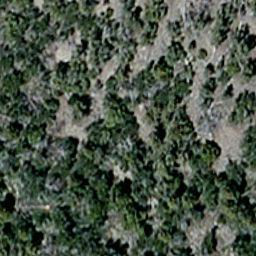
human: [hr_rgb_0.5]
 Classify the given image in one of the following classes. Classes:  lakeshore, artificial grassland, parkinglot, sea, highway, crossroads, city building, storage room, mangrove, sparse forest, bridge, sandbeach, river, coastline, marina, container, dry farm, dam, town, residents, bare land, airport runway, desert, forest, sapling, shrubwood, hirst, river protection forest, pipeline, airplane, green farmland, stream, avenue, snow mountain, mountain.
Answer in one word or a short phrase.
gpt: sparse forest